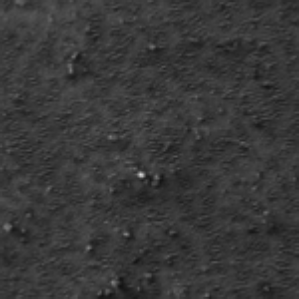
Label: frost